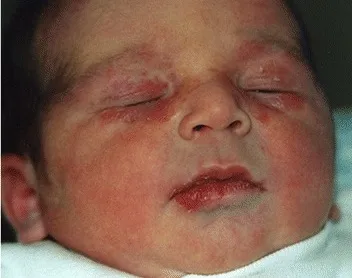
Case 2: Newborn with upper and lower eyelid angiomatous-like lesions featuring "eye-mask".
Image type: medical_photograph (skin_photograph)